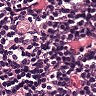
Metastatic tissue present: no